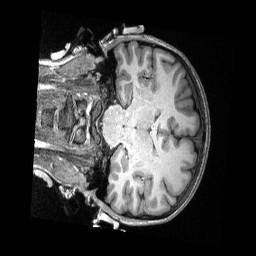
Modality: T1w
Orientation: coronal
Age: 19
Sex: female
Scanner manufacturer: siemens
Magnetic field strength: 3 T
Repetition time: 2.3 s
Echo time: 0.00308 s